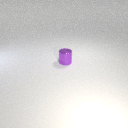
small purple metal cylinder